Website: apple
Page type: payment
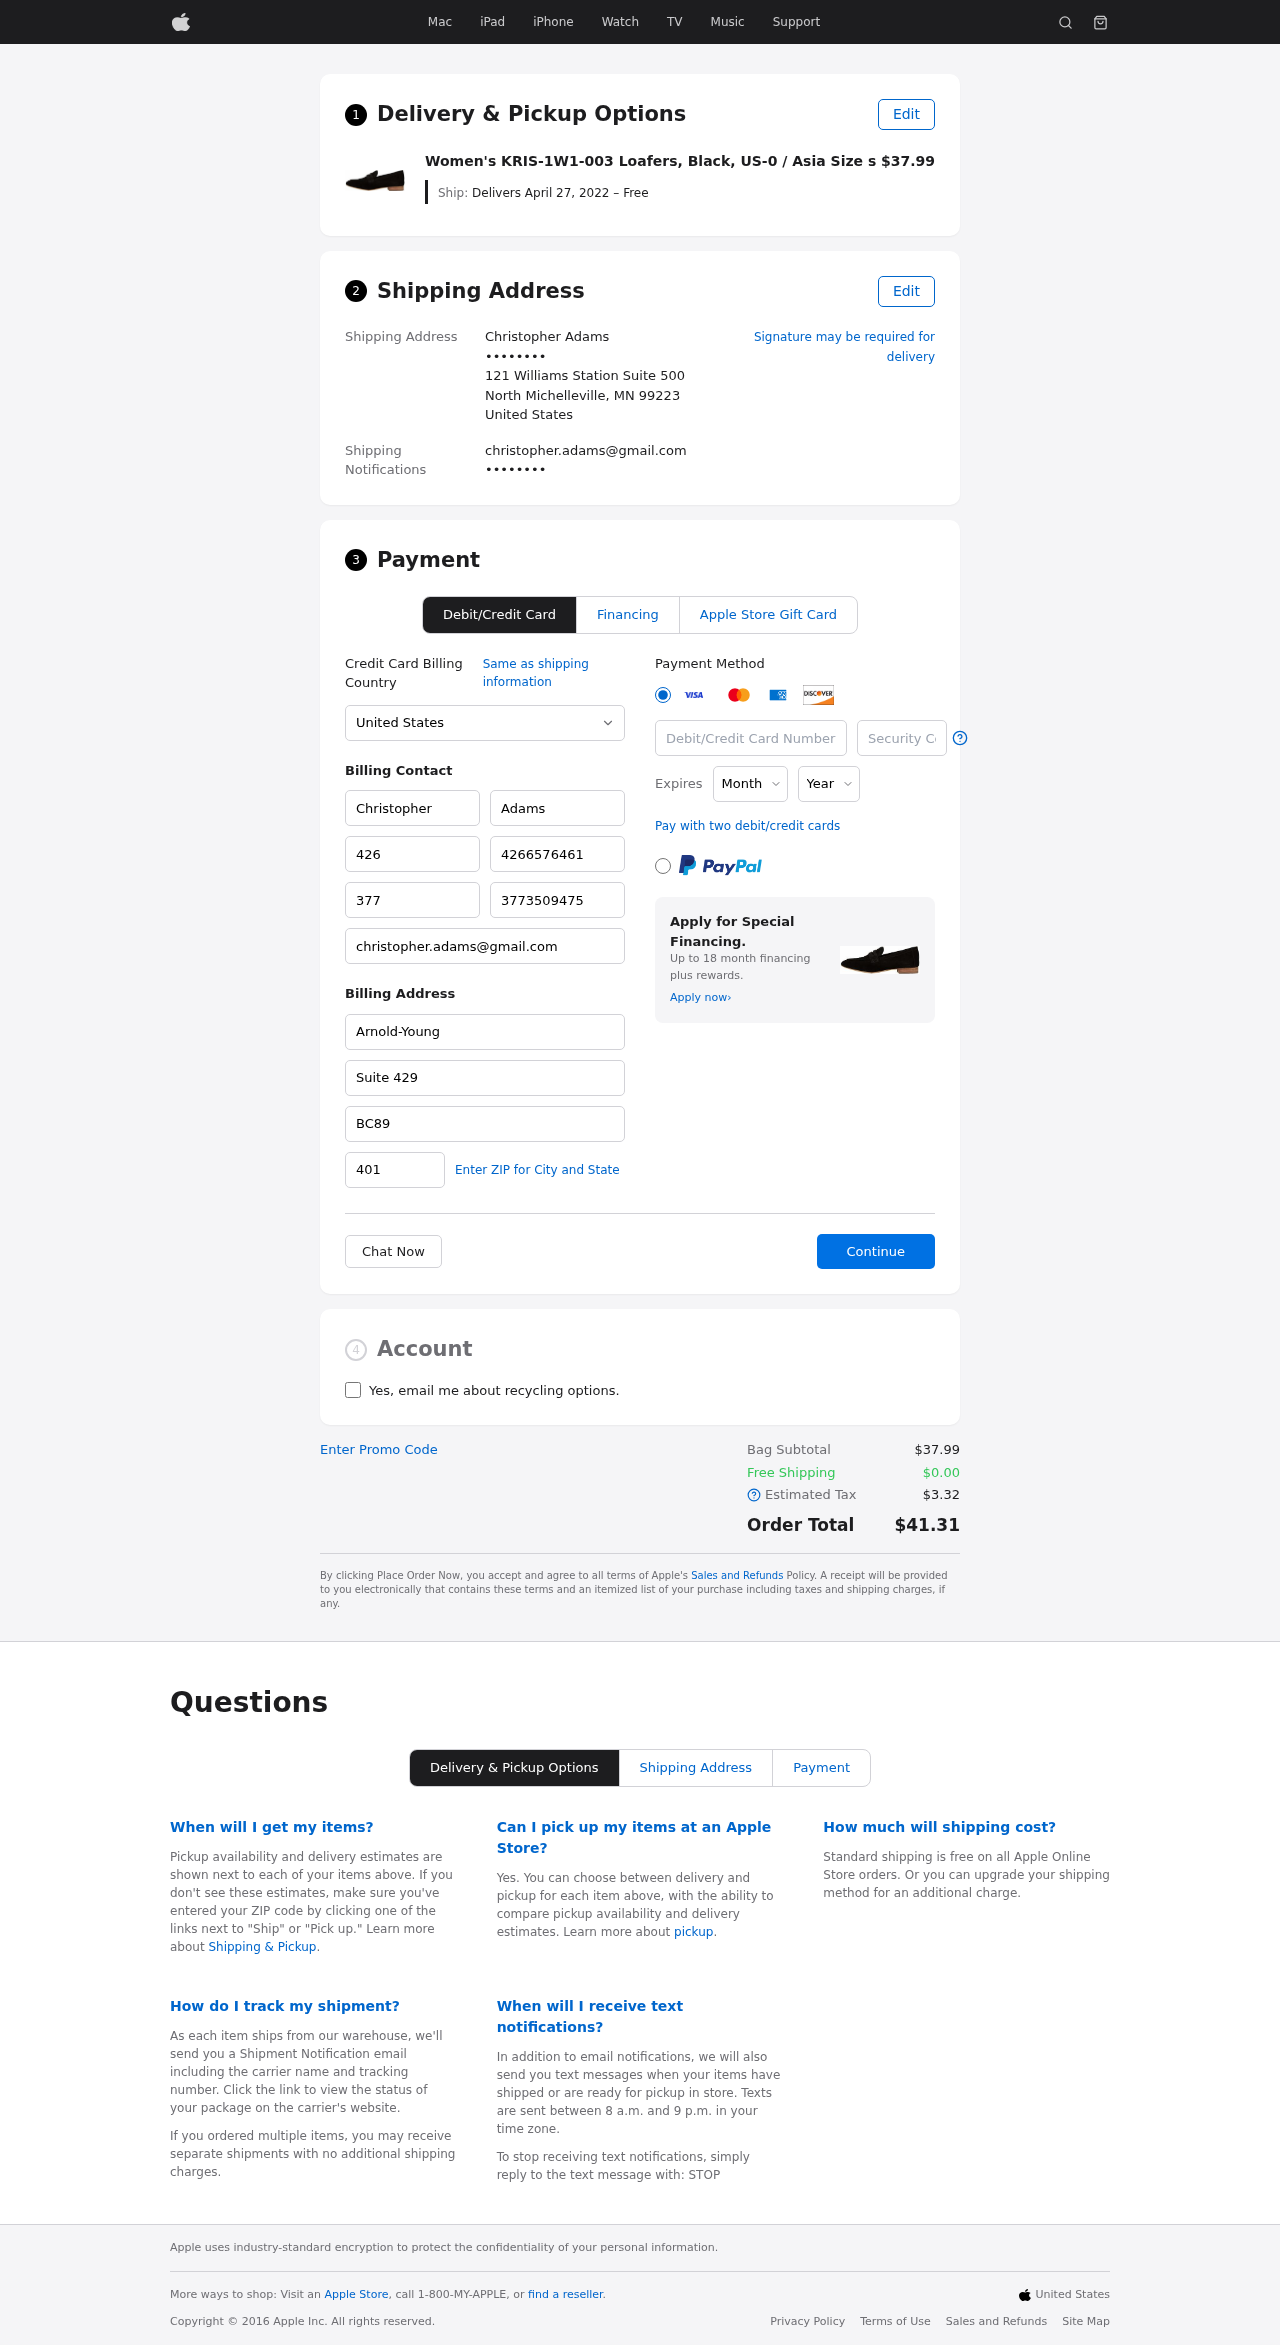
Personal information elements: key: PII_CARD_CVV
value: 015
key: PII_CARD_EXPIRY_MONTH
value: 10
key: PII_CARD_EXPIRY_YEAR
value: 29
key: PII_CARD_NUMBER
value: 4144 0937 4559 9385
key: PII_CITY_STATE_ZIP
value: North Michelleville, MN 99223
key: PII_COMPANY
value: Arnold-Young
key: PII_COUNTRY
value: United States
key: PII_EMAIL
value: christopher.adams@gmail.com
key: PII_EMAIL2
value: christopher.adams@gmail.com
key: PII_FIRSTNAME
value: Christopher
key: PII_FULLNAME
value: Christopher Adams
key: PII_LASTNAME
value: Adams
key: PII_PHONE3
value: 4266576461
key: PII_PHONE_ALT
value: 3773509475
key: PII_PHONE_ALT_AREA
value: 377
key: PII_PHONE_AREA
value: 426
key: PII_POSTCODE2
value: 40151
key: PII_SECURITY_CODE
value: BC89
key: PII_STREET
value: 121 Williams Station Suite 500
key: PII_STREET2
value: Suite 429
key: PII_PHONE
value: ••••••••
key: PII_PHONE2
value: ••••••••
Product elements: key: PRODUCT1_NAME
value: Women's KRIS-1W1-003 Loafers, Black, US-0 / Asia Size s
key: PRODUCT1_PRICE
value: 37.99
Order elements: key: ORDER_DELIVERY_DATE
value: Delivers April 27, 2022 – Free
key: ORDER_SUBTOTAL
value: $37.99
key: ORDER_SHIPPING_COST
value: $0.00
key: ORDER_TAX
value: $3.32
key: ORDER_TOTAL
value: $41.31